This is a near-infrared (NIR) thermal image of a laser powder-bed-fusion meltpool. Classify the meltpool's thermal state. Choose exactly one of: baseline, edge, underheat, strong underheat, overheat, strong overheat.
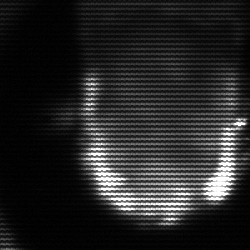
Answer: baseline